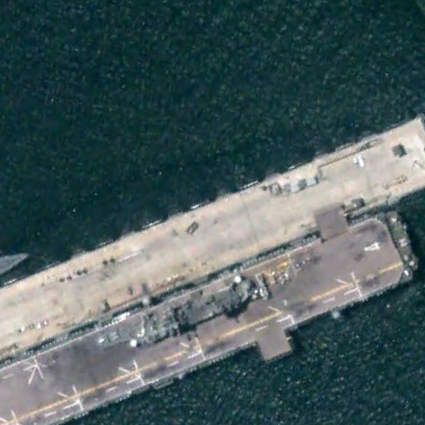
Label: assault